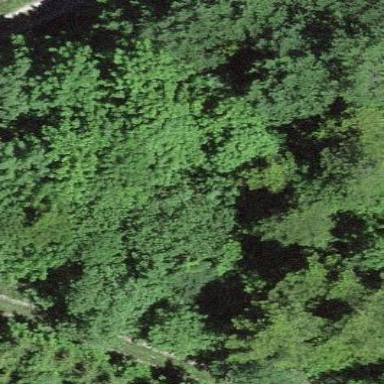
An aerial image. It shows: Forest with mixed types of leaves.